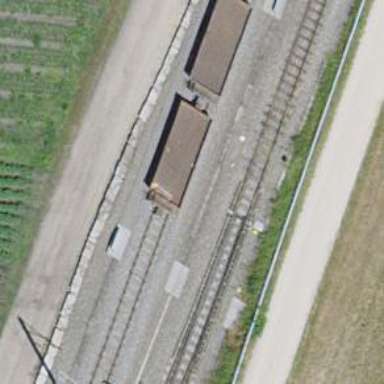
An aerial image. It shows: Narrow-gauge railway with 1 track. The tracks are electrified with contact line.